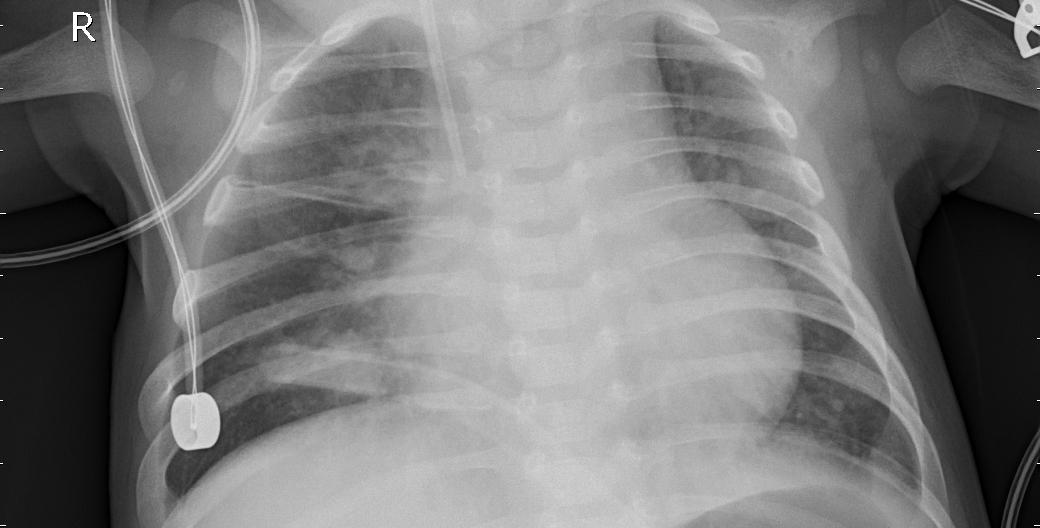
Diagnosis: PNEUMONIA